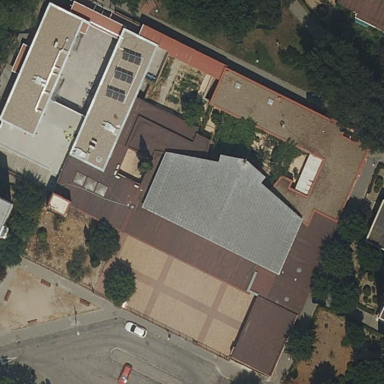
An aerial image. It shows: Church which is place of worship.